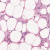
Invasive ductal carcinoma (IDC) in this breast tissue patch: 0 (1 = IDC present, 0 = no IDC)